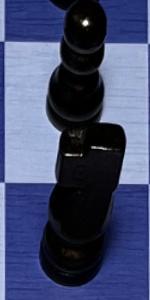
Label: Knight_Black